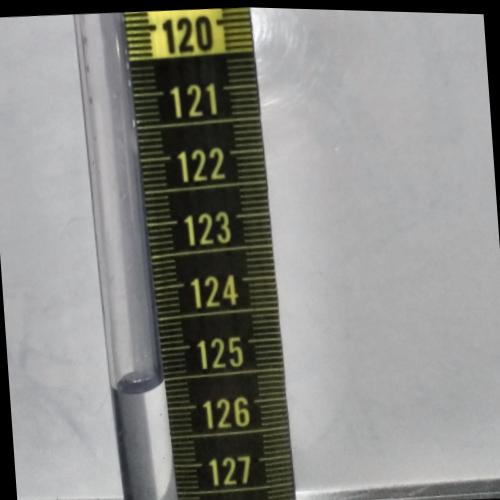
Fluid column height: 125.5 cm